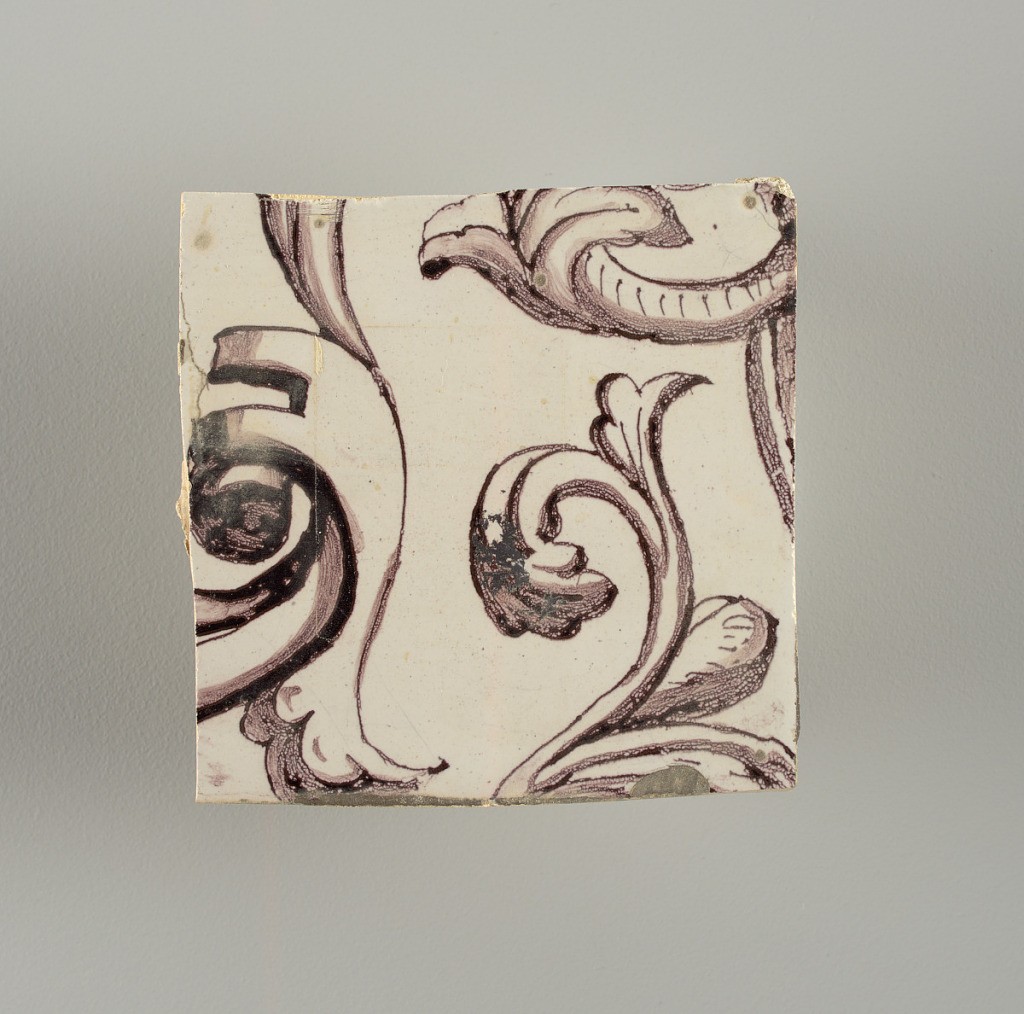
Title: Wall facing
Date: ca. 1725
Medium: Tin-glazed earthenware, underglaze
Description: Horizontal rectangle.  Thirty-seven tiles wide and twenty-one high with opening for door or window nineteen and one-half tiles high and twelve wide.  To left and right of opening, centered canopy above. Left, woman representing Hope, right, a sculputure urn.  Centered above opening, a mascaron.  Arabesque design of foliage.